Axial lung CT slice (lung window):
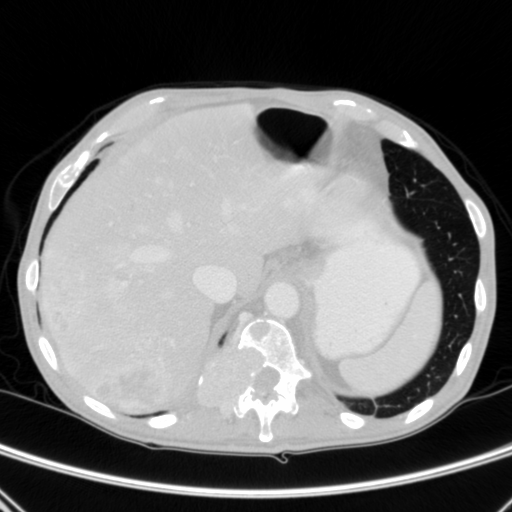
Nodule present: no